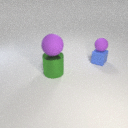
large purple rubber sphere above large green metal cylinder